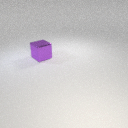
large purple metal cube